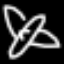
Label: airplane